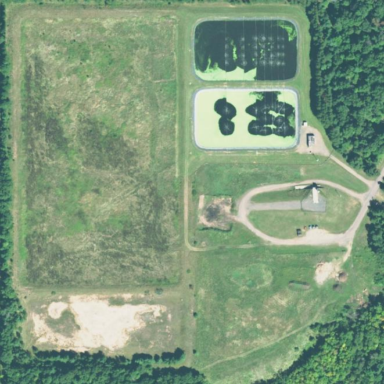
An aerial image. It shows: View of wastewater plant.